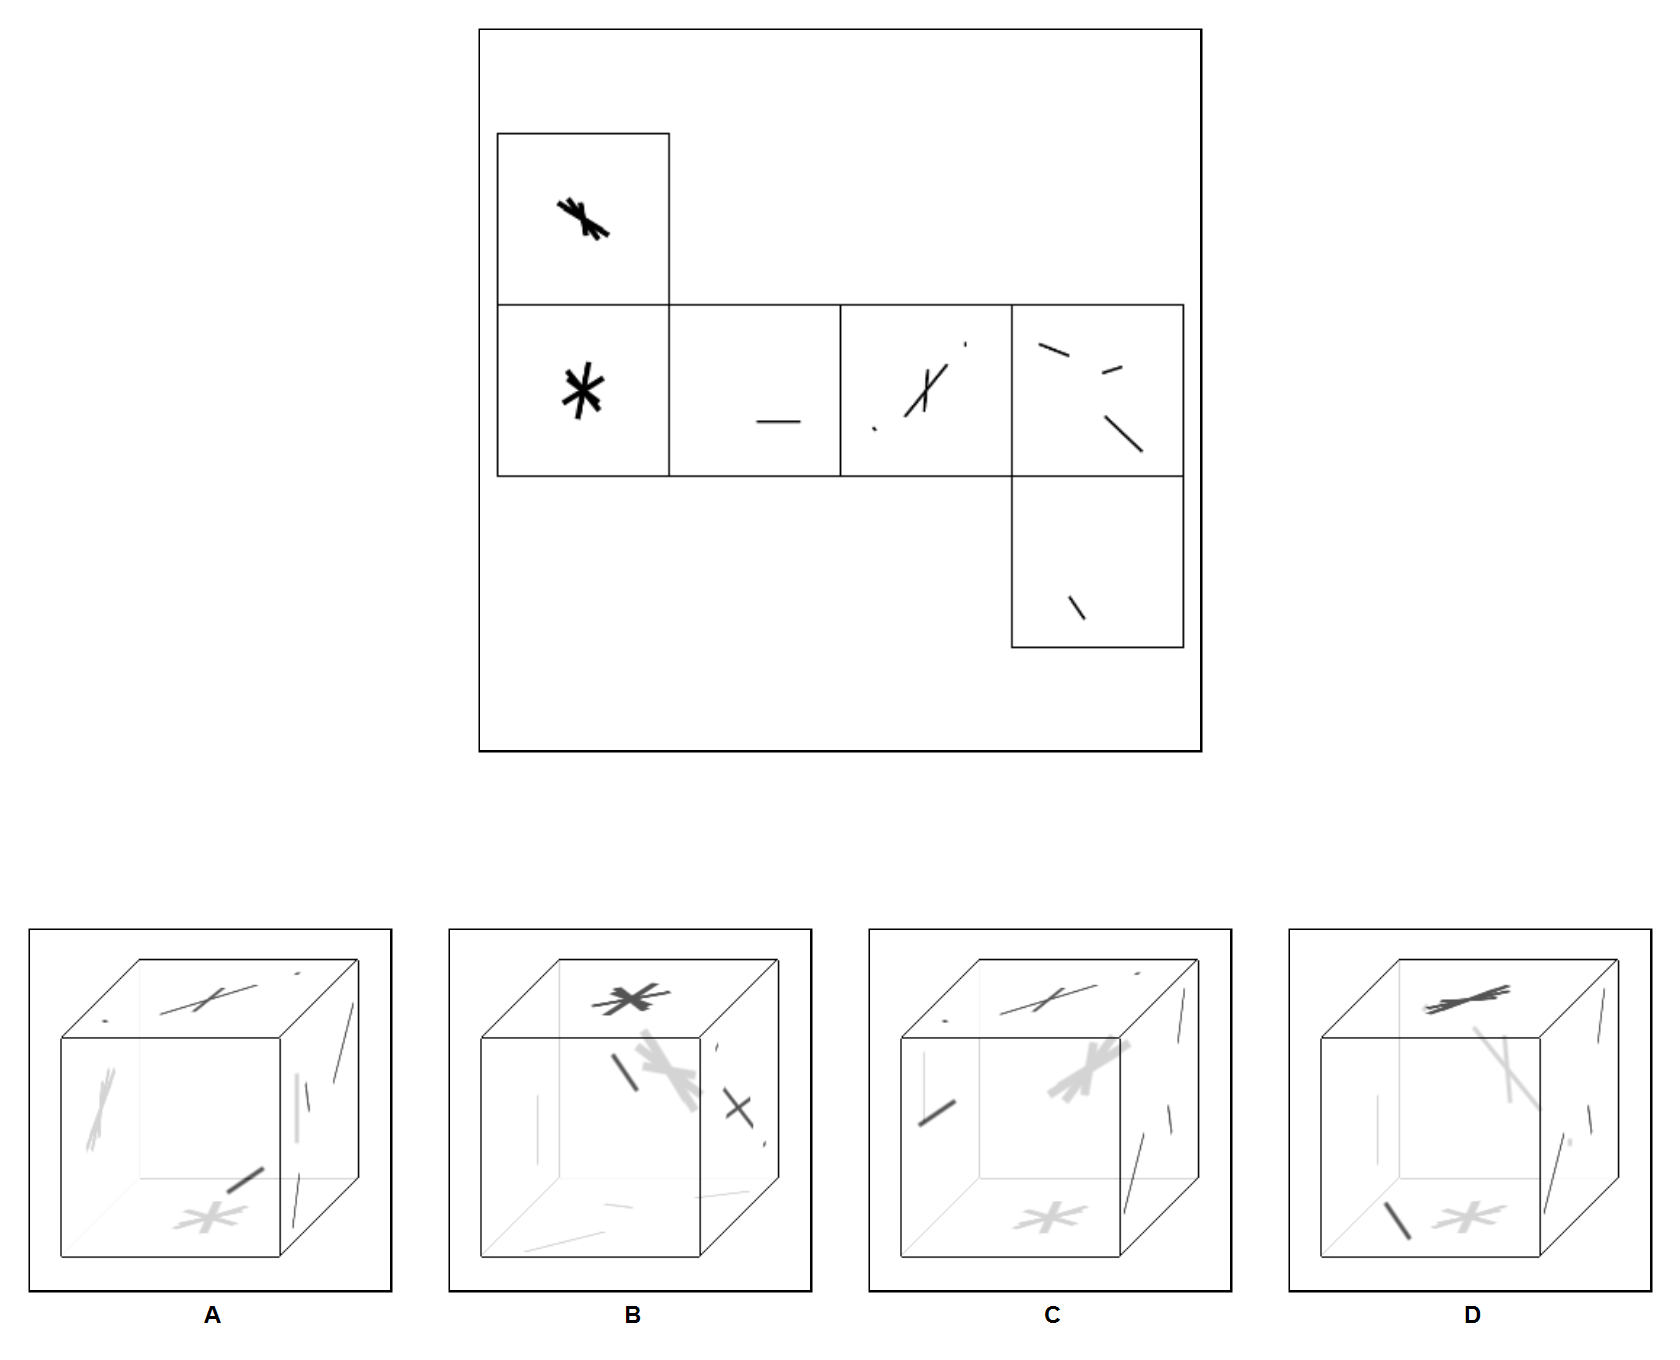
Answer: C